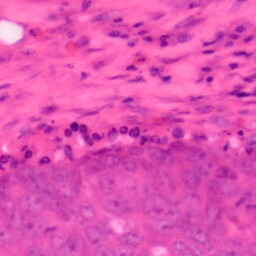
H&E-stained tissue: Colon